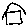
Label: house